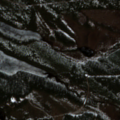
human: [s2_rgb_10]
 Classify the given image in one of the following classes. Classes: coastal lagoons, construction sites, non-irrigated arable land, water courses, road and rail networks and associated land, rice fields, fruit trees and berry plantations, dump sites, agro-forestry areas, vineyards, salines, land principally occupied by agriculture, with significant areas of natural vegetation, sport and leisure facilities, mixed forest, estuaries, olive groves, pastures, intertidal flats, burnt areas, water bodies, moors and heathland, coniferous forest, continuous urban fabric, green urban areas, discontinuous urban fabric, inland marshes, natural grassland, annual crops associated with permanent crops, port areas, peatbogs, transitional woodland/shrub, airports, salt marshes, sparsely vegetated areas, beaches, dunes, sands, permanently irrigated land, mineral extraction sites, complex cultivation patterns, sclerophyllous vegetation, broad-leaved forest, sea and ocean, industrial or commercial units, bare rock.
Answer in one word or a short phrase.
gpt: coniferous forest, transitional woodland/shrub, water bodies